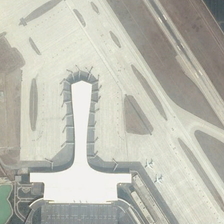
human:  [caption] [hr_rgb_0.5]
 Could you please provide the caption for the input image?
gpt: several planes are near a terminal in an airport .

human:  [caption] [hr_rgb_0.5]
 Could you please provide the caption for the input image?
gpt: several planes are near a terminal in an airport .

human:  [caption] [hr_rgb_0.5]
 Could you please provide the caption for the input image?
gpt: several planes are near a terminal in an airport .

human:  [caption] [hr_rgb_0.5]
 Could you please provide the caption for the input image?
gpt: several planes are near a terminal in an airport .

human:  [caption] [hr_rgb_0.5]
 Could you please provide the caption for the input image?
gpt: several planes are near a terminal in an airport .